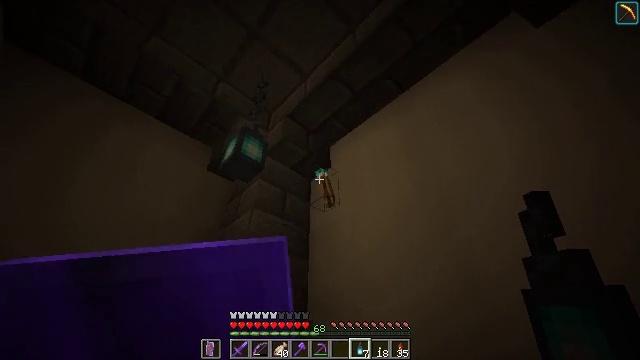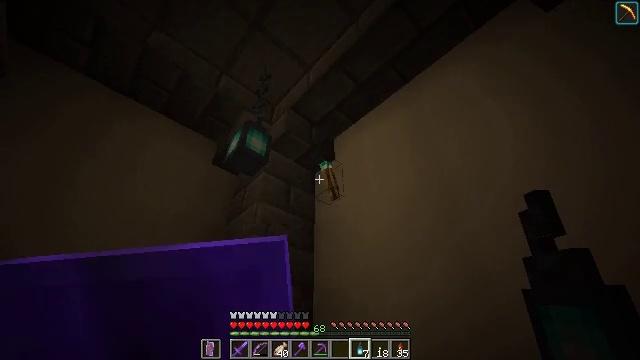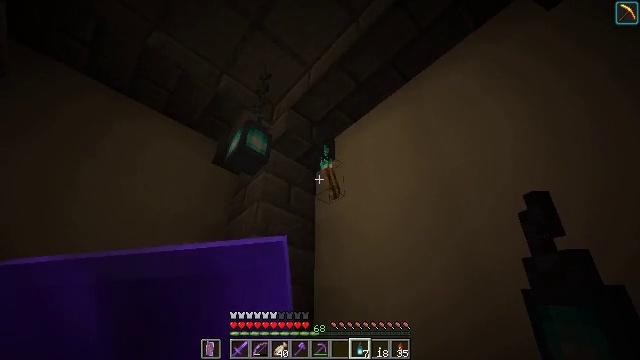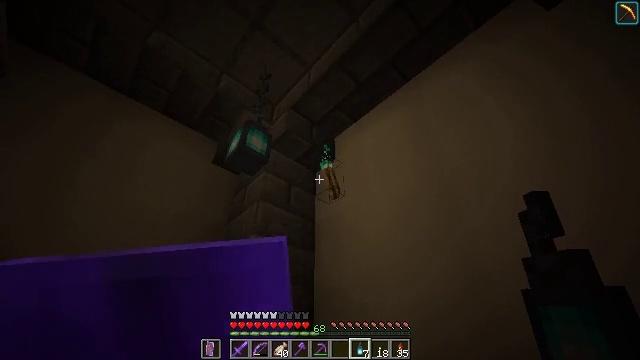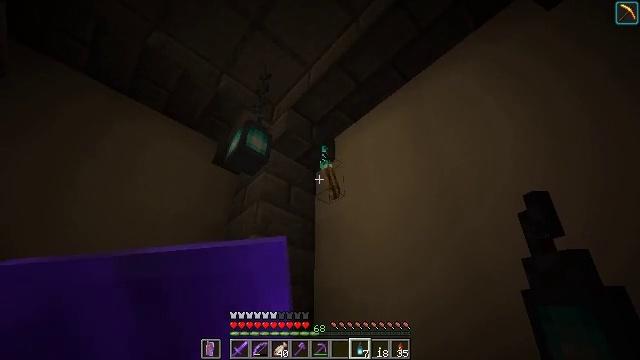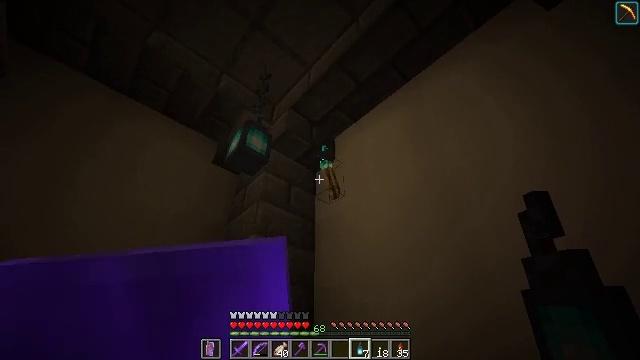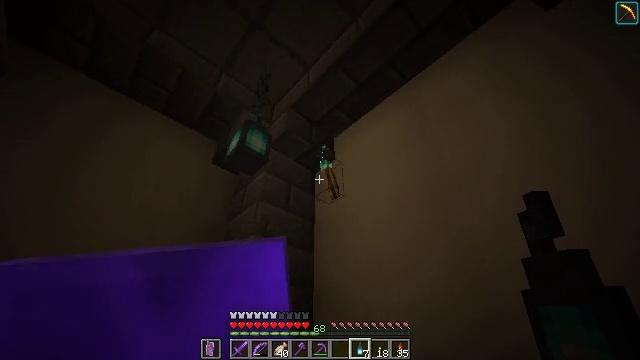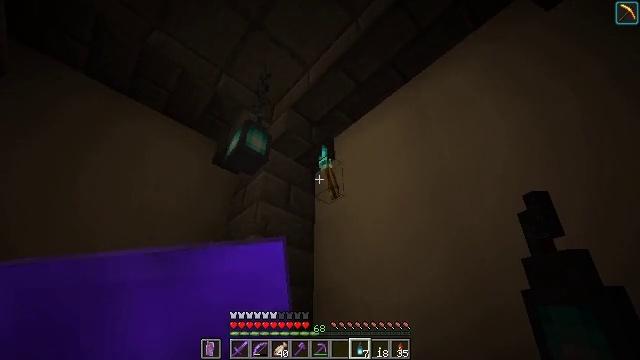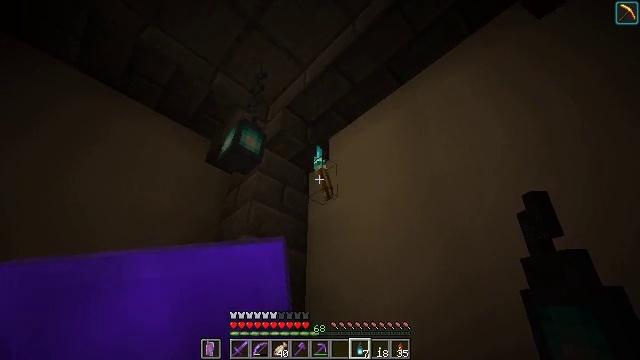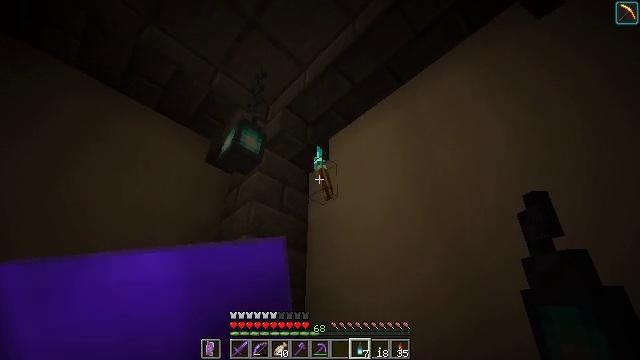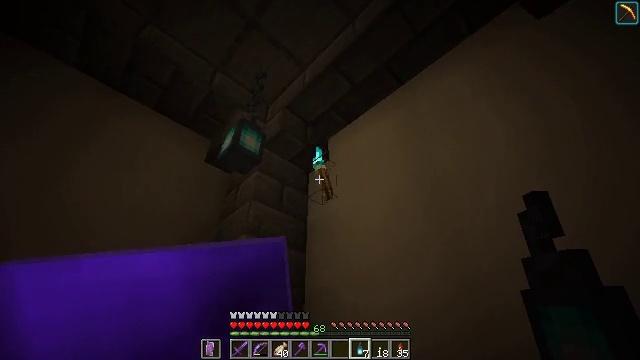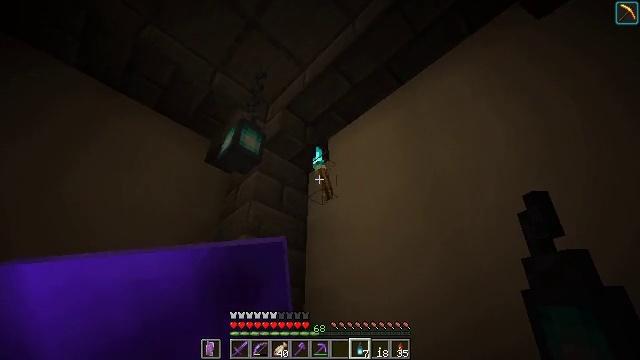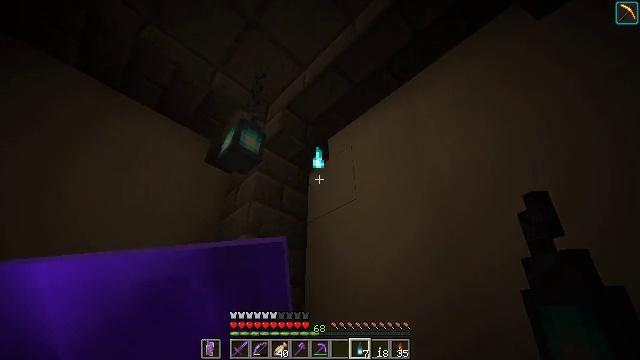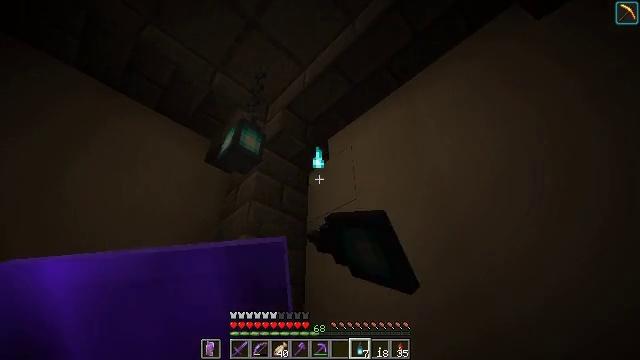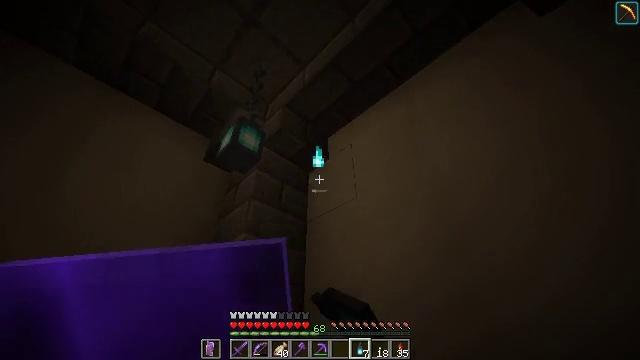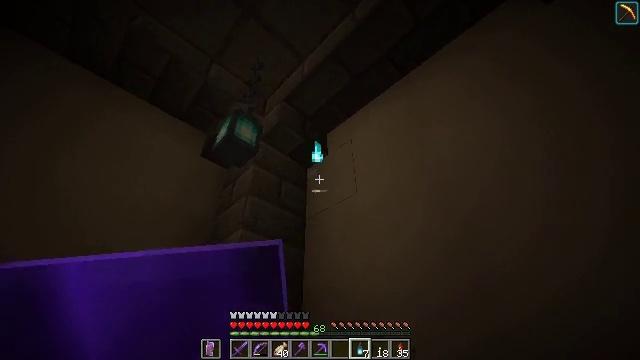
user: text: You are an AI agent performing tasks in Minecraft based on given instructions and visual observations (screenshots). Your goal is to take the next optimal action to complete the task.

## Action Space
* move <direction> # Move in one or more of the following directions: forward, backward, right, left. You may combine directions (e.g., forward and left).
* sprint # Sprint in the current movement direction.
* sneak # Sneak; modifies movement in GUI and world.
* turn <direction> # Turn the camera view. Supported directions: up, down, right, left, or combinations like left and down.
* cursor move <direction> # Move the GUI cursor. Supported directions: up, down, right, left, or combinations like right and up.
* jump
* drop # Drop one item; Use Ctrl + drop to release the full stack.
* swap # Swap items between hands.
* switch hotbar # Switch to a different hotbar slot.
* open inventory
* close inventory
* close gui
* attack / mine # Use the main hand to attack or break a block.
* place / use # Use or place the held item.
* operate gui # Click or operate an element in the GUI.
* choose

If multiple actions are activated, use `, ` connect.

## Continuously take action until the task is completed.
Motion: motion action
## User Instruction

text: Gather the soul wall torch from the wall.
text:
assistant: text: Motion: turn left and down
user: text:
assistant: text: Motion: no_op
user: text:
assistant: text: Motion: no_op
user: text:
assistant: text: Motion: no_op
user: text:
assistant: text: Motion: no_op
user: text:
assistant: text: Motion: no_op
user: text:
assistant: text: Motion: no_op
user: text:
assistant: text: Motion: turn right
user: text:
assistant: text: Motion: no_op
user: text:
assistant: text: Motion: no_op
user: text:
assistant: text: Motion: no_op
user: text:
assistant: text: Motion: attack / mine
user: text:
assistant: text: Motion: attack / mine
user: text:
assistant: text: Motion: move forward
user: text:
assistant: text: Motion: move forward
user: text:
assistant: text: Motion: move forward
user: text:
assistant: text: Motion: no_op